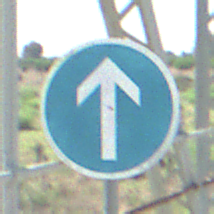
Verkehrszeichen: VorgeschriebeneFahrtrichtungGeradeaus
Umgebung: Outdoor, Special
Tageszeit: MorningAfternoon
Wetter: Clear
Licht: Natural
Jahreszeit: NotSpecified
Kontrast: HighContrast